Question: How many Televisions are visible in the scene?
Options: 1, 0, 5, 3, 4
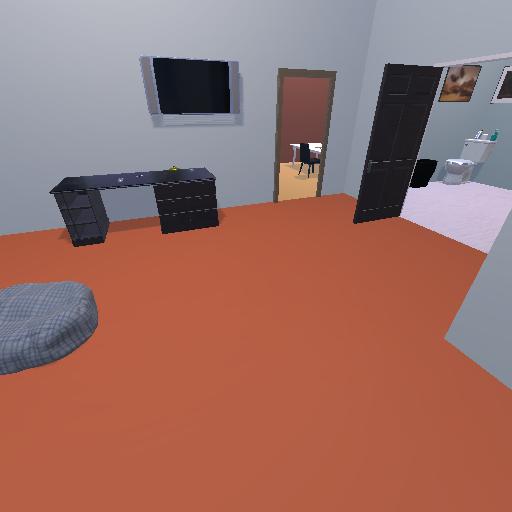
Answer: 1